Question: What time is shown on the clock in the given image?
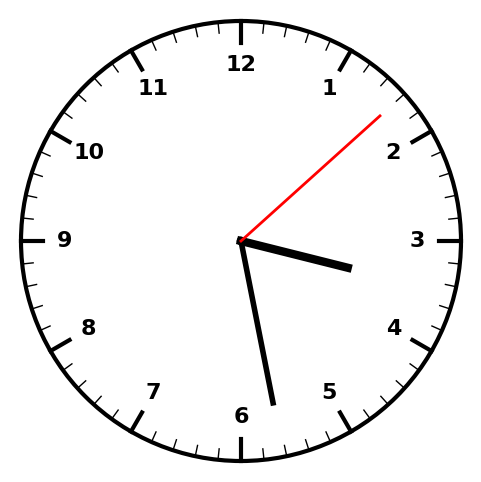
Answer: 03:28:08